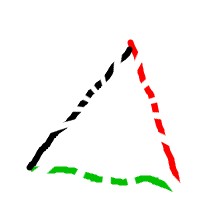
Shape: triangle